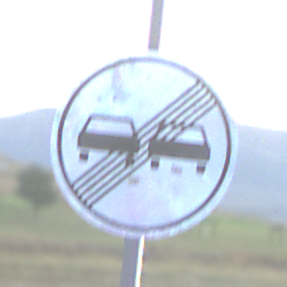
Verkehrszeichen: EndeUeberholverbot
Umgebung: Outdoor, RoadRail
Tageszeit: SunriseSunset
Wetter: PartlyCloudy
Licht: Natural
Jahreszeit: NotSpecified
Kontrast: LowContrast